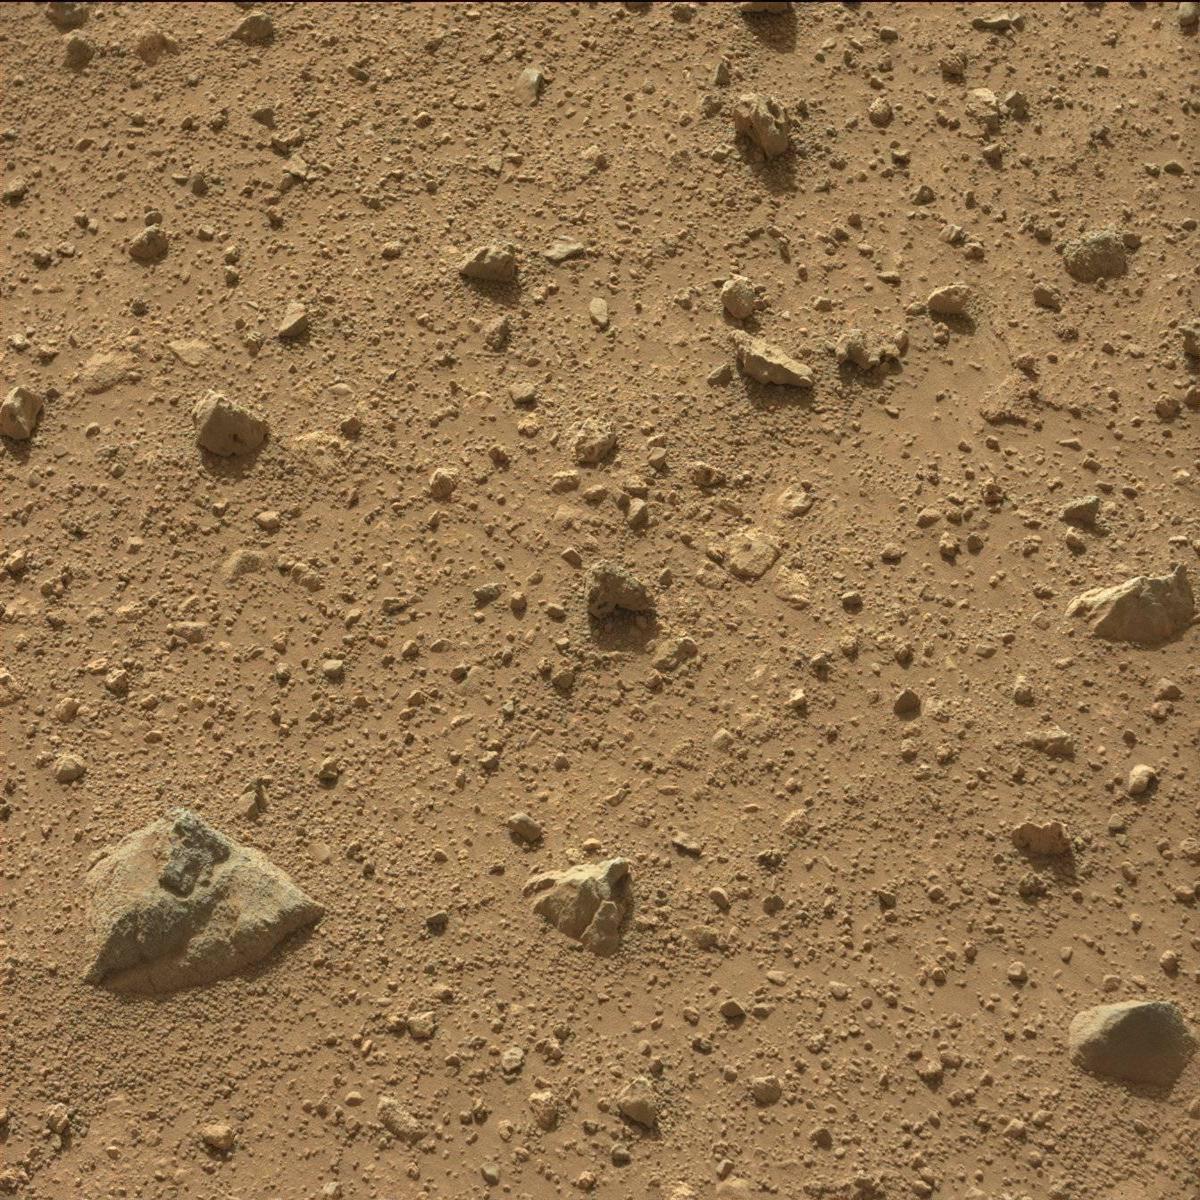
Terrain classes present: Bedrock, Rock, Sand / Soil